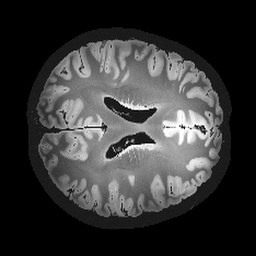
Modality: FLASH
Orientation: axial
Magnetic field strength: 7 T
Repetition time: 0.04 s
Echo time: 0.0142 s